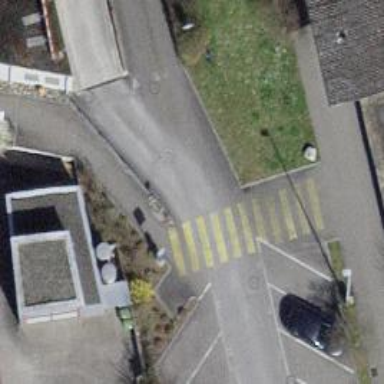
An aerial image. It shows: Zebra crossing on the road.